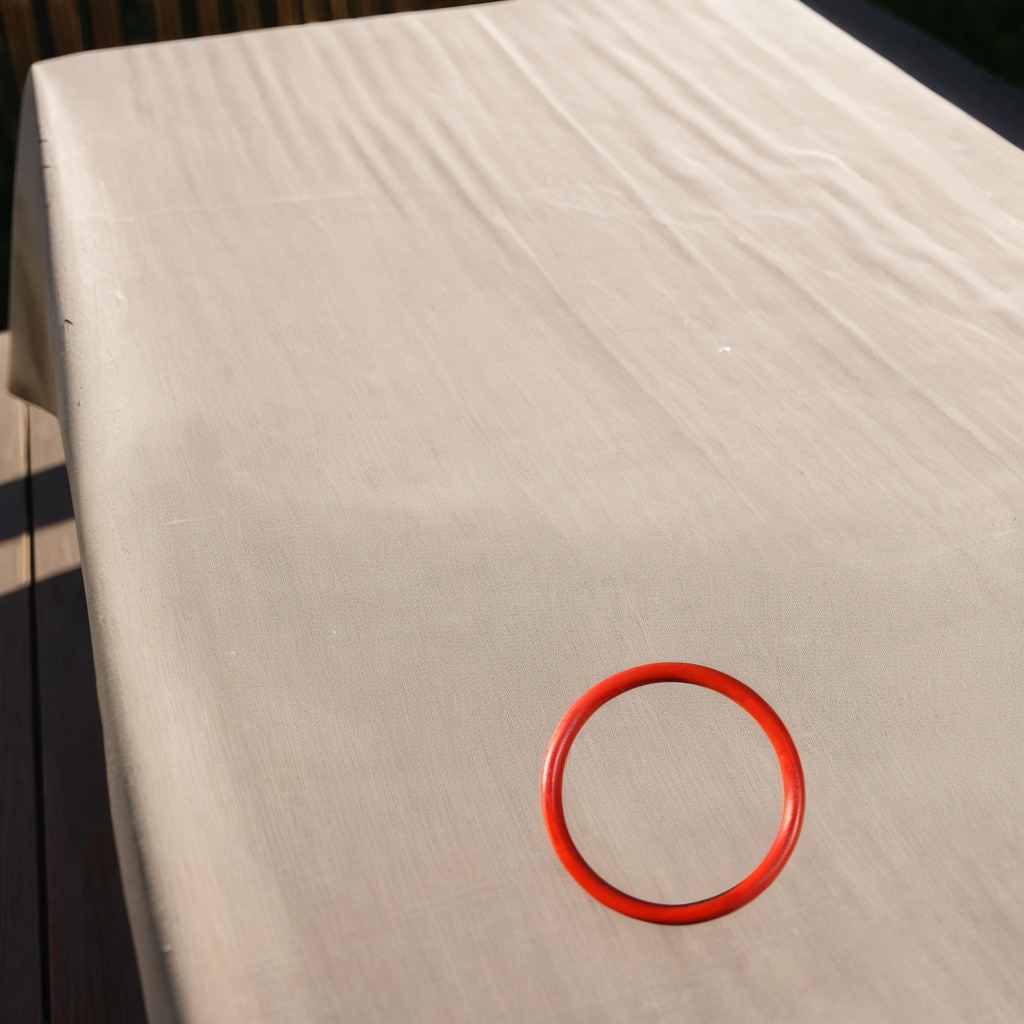
A rubber O-ring is lying on the wooden table.